Interaction volume radius: 5 \u00c5
Interaction volume height: 10 \u00c5
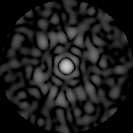
Disorder parameter: 0.7998